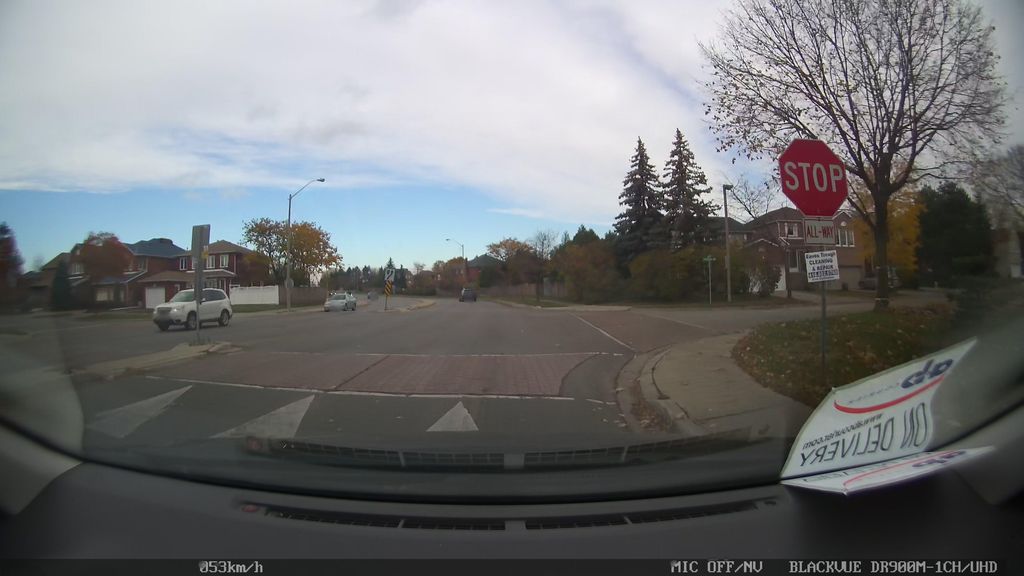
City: toronto